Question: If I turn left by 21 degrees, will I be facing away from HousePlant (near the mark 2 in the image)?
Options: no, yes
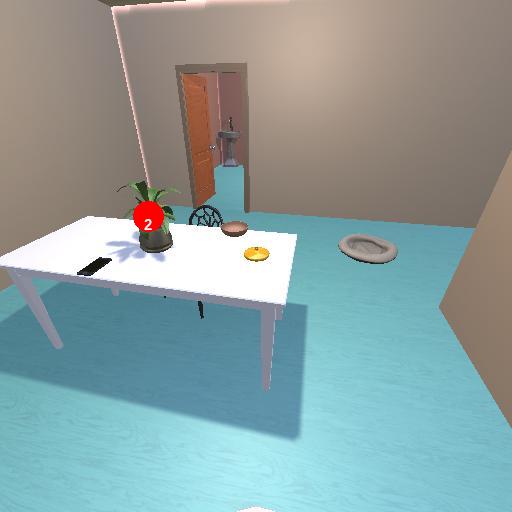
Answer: no